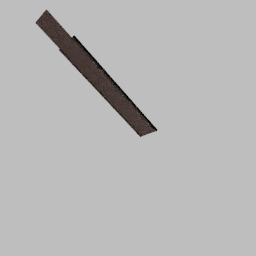
Label: architecture